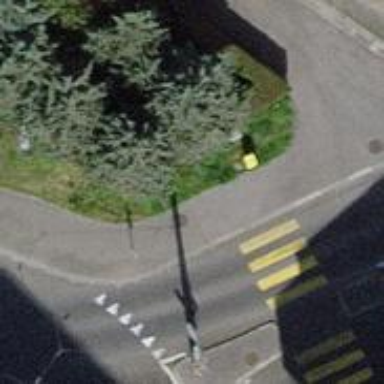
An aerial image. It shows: Post box is visible.